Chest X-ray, PA view. Patient: 74 years old, sex F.
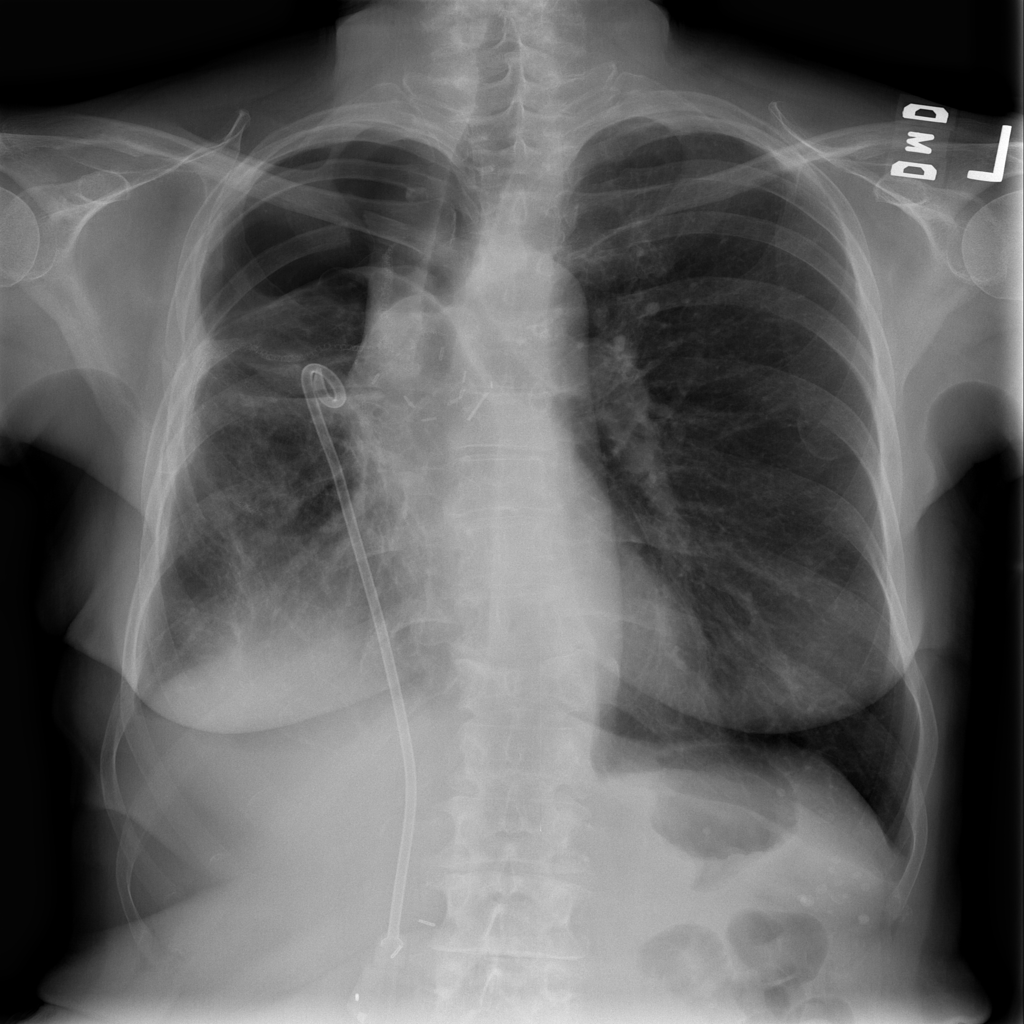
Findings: Pneumothorax